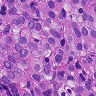
Metastatic tissue present: yes